Question: I would like to use a video as background in CSS3. I know that there is no background-video property, but is it possible to do this behavior. Using a fullsize video-tag doesn't give the wanted result, cause there is content that need to be displayed over the video.
It need to be non JS. If it is not possible then I need to do changes on my serverside an give as result also a screenshot of the video.
I need the video to replace the colored boxes:

The colored boxes are atm just, CSS boxes.
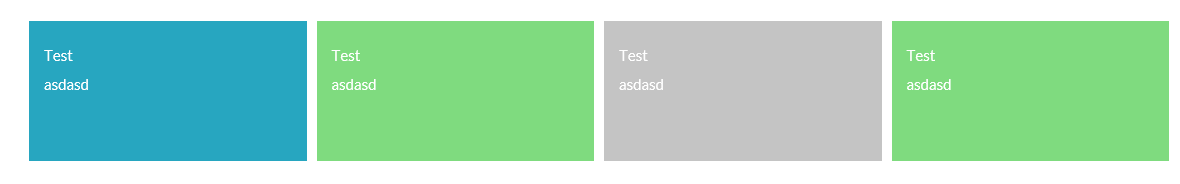
Answer: Why not fix a '<video>' and use 'z-index:-1' to put it behind all other elements?
'''
html, body { width:100%; height:100%; margin:0; padding:0; }
<div style="position: fixed; top: 0; width: 100%; height: 100%; z-index: -1;">
<video id="video" style="width:100%; height:100%">
....
</video>
</div>
<div class='content'>
....
'''
<URL>
If you want it within a container you have to add a container element and a little more CSS
'''
/* HTML */
<div class='vidContain'>
<div class='vid'>
<video> ... </video>
</div>
<div class='content'> ... The rest of your content ... </div>
</div>
/* CSS */
.vidContain {
width:300px; height:200px;
position:relative;
display:inline-block;
margin:10px;
}
.vid {
position: absolute;
top: 0; left:0;
width: 100%; height: 100%;
z-index: -1;
}
.content {
position:absolute;
top:0; left:0;
background: black;
color:white;
}
'''
<URL>